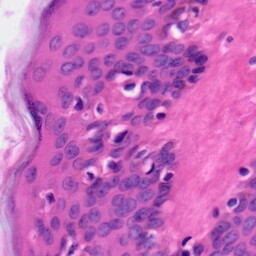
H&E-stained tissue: Skin